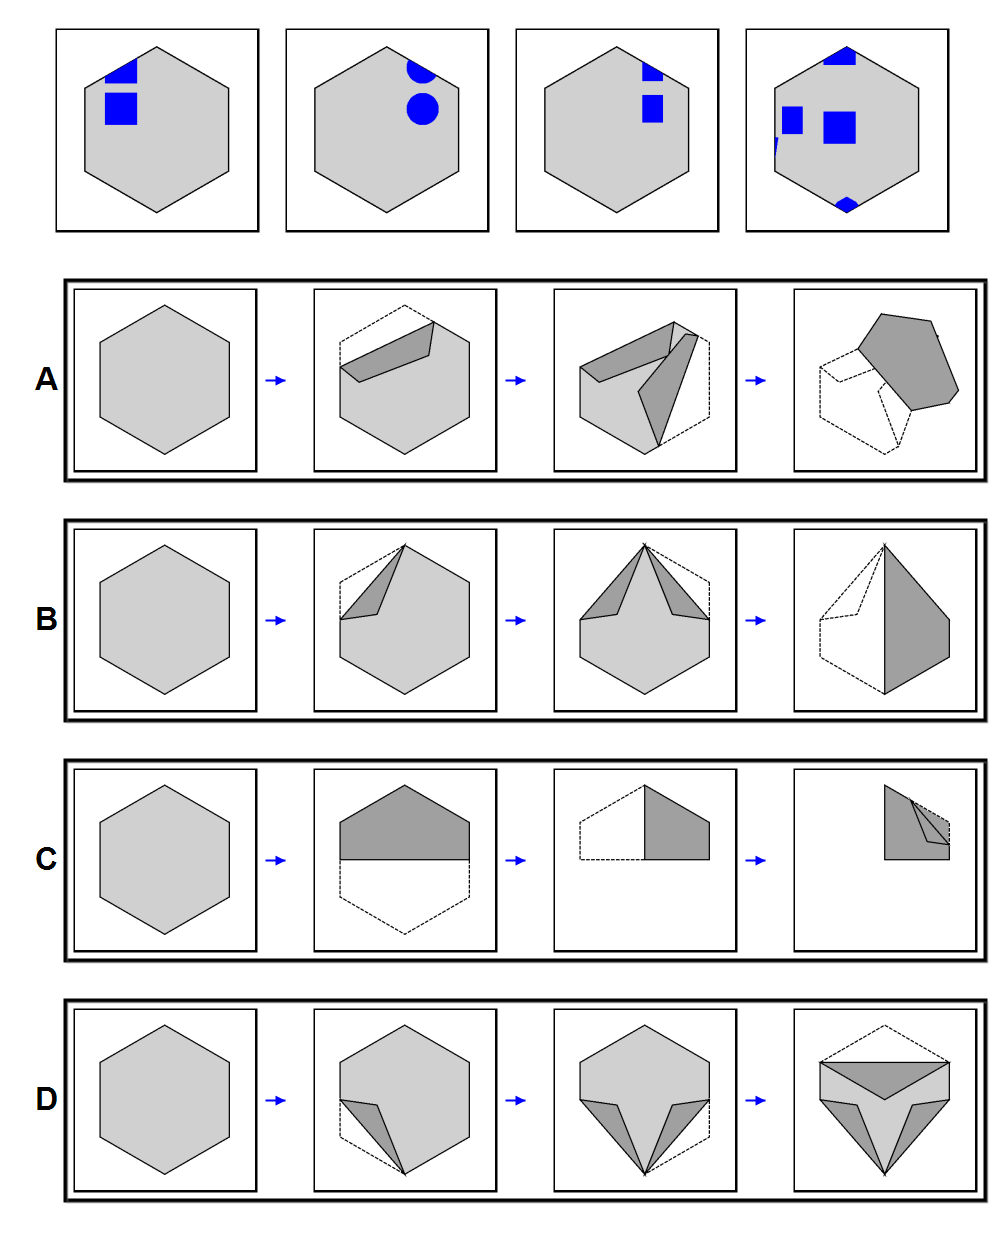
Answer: D